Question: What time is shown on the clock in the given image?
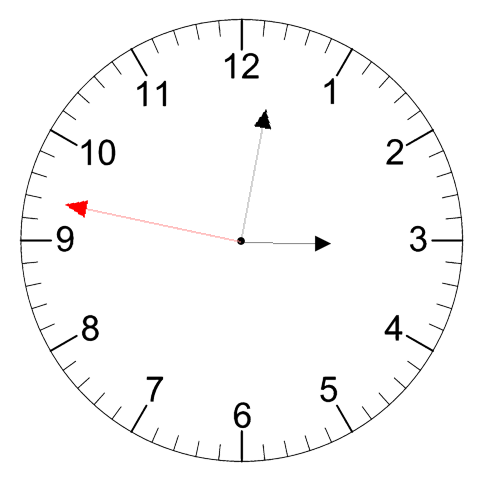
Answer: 03:01:47